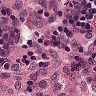
Metastatic tissue present: no